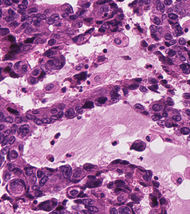
Tumor epithelial tissue: yes
Tumor-associated stroma tissue: no
Normal tissue: no